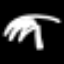
Label: palm tree